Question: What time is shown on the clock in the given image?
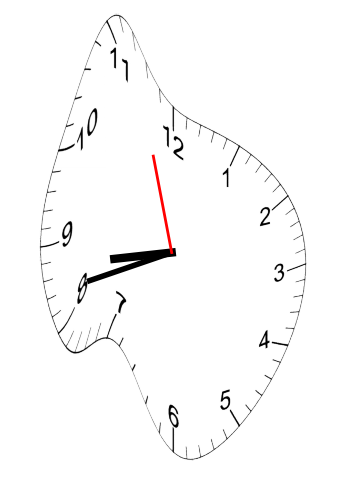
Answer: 08:41:57